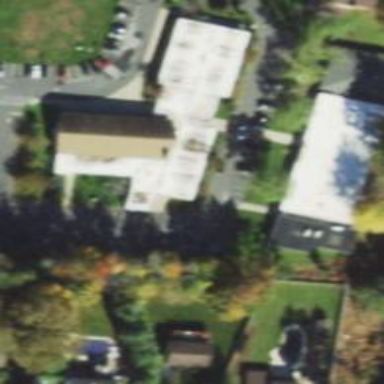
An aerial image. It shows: School.